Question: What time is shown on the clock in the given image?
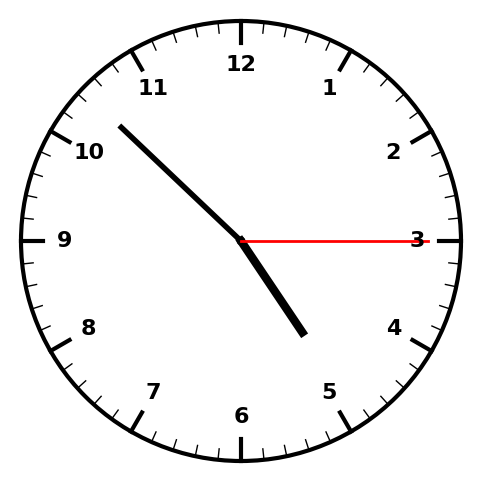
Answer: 04:52:15